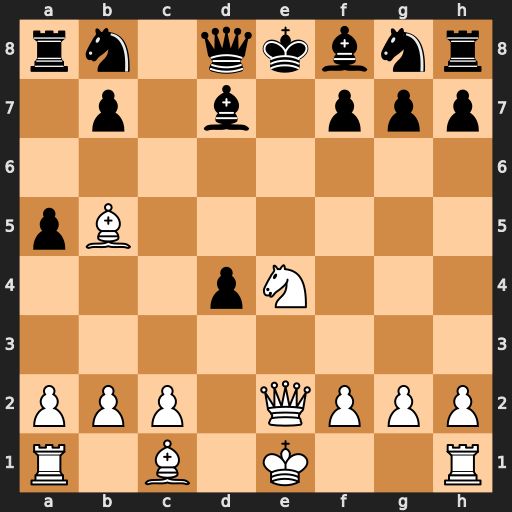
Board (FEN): rn1qkbnr/1p1b1ppp/8/pB6/3pN3/8/PPP1QPPP/R1B1K2R
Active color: w
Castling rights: KQkq
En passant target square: -
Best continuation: Nd6#